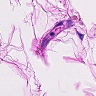
Metastatic tissue present: no